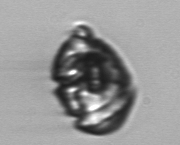
Label: Proterythropsis